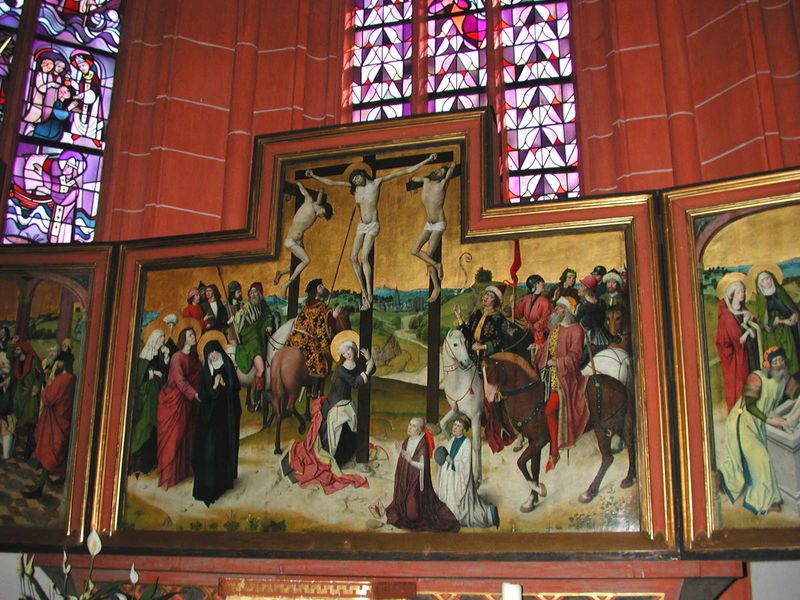
Titel: Stifteraltar in der Nikolauskapelle
Künstler: Meister des Marienlebens
Standort: Bernkastel-Kues, St. Nikolaus Hospital / Cusanus Stift (EU - D - RP)
Schlagwörter: fenster, kirche, pferd, tafel, kreuz, altar, jesus, kreuzigung, jünger, maria, altarbild, flügelaltar, apostel, ölberg, aufgeklappt, aposter